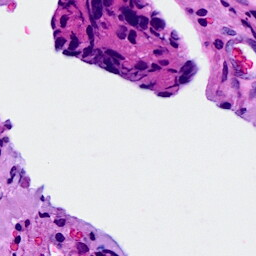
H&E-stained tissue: Breast